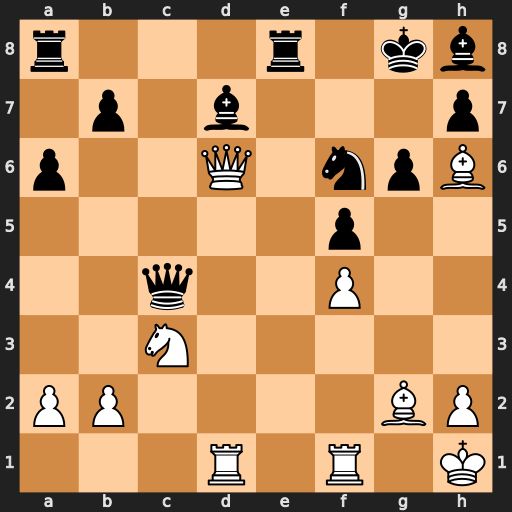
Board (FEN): r3r1kb/1p1b3p/p2Q1npB/5p2/2q2P2/2N5/PP4BP/3R1R1K
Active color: w
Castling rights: -
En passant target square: -
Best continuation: Nd5 Bc6 Nxf6+ Bxf6 Qxf6